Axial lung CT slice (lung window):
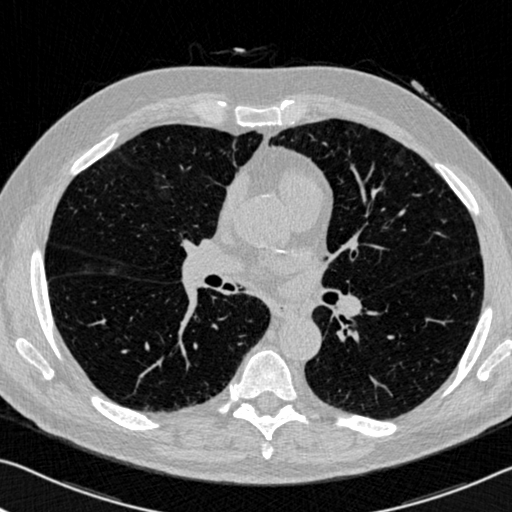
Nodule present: no